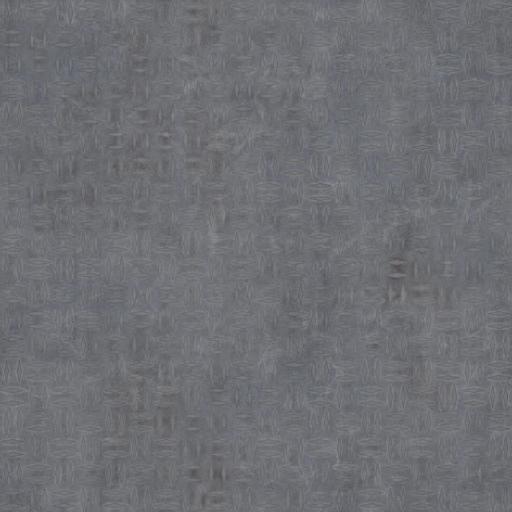
Tags: diamond plate floor industrial metal tread